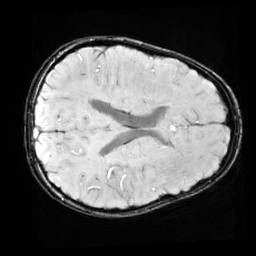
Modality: SWI
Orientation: axial
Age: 12
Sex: male
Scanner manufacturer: siemens
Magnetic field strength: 3 T
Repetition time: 0.027 s
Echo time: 0.02 s